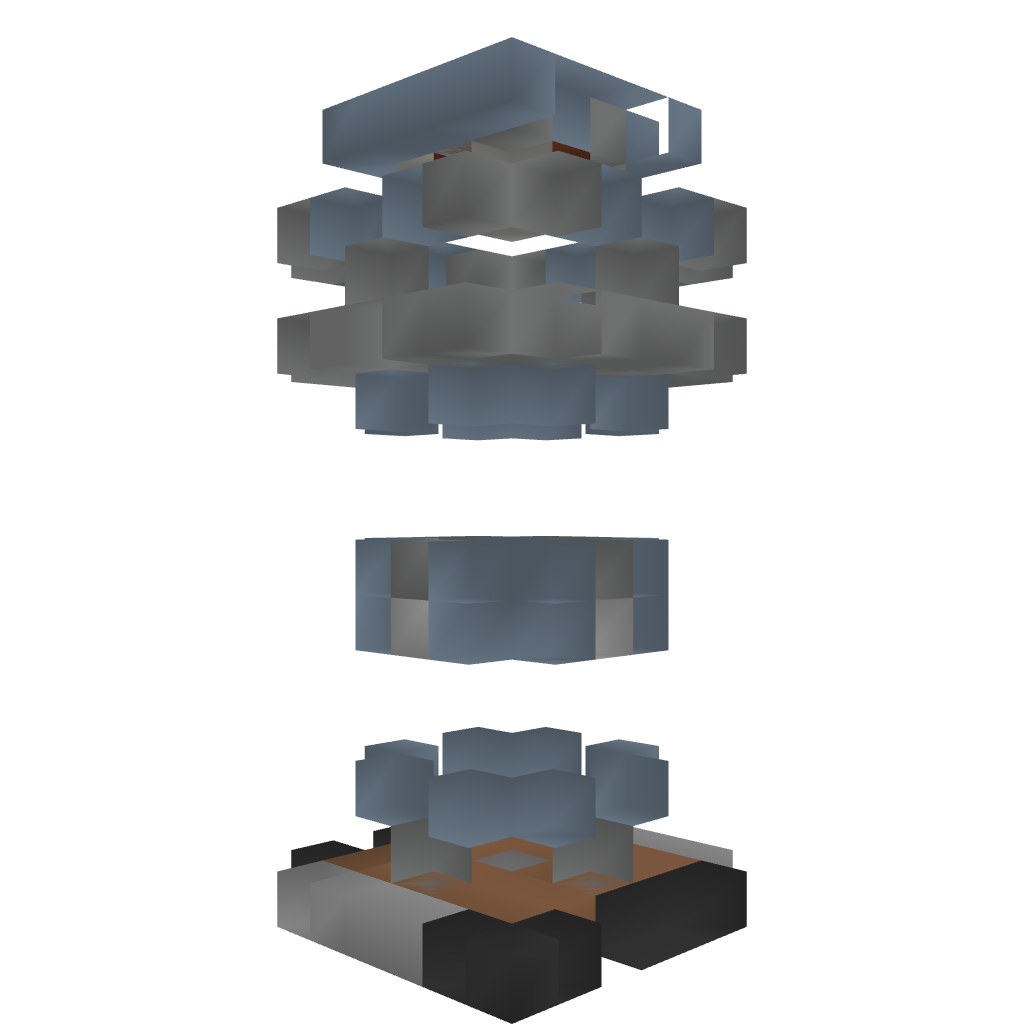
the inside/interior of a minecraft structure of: Stone Tower 1.5